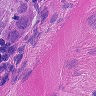
Metastatic tissue present: yes